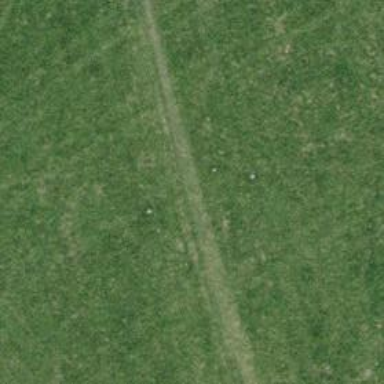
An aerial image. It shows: Path covered in grass.